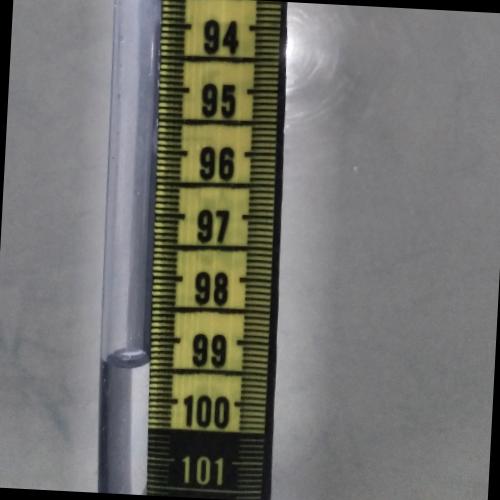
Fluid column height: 99.4 cm